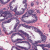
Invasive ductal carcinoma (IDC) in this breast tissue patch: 0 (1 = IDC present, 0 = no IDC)